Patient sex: M
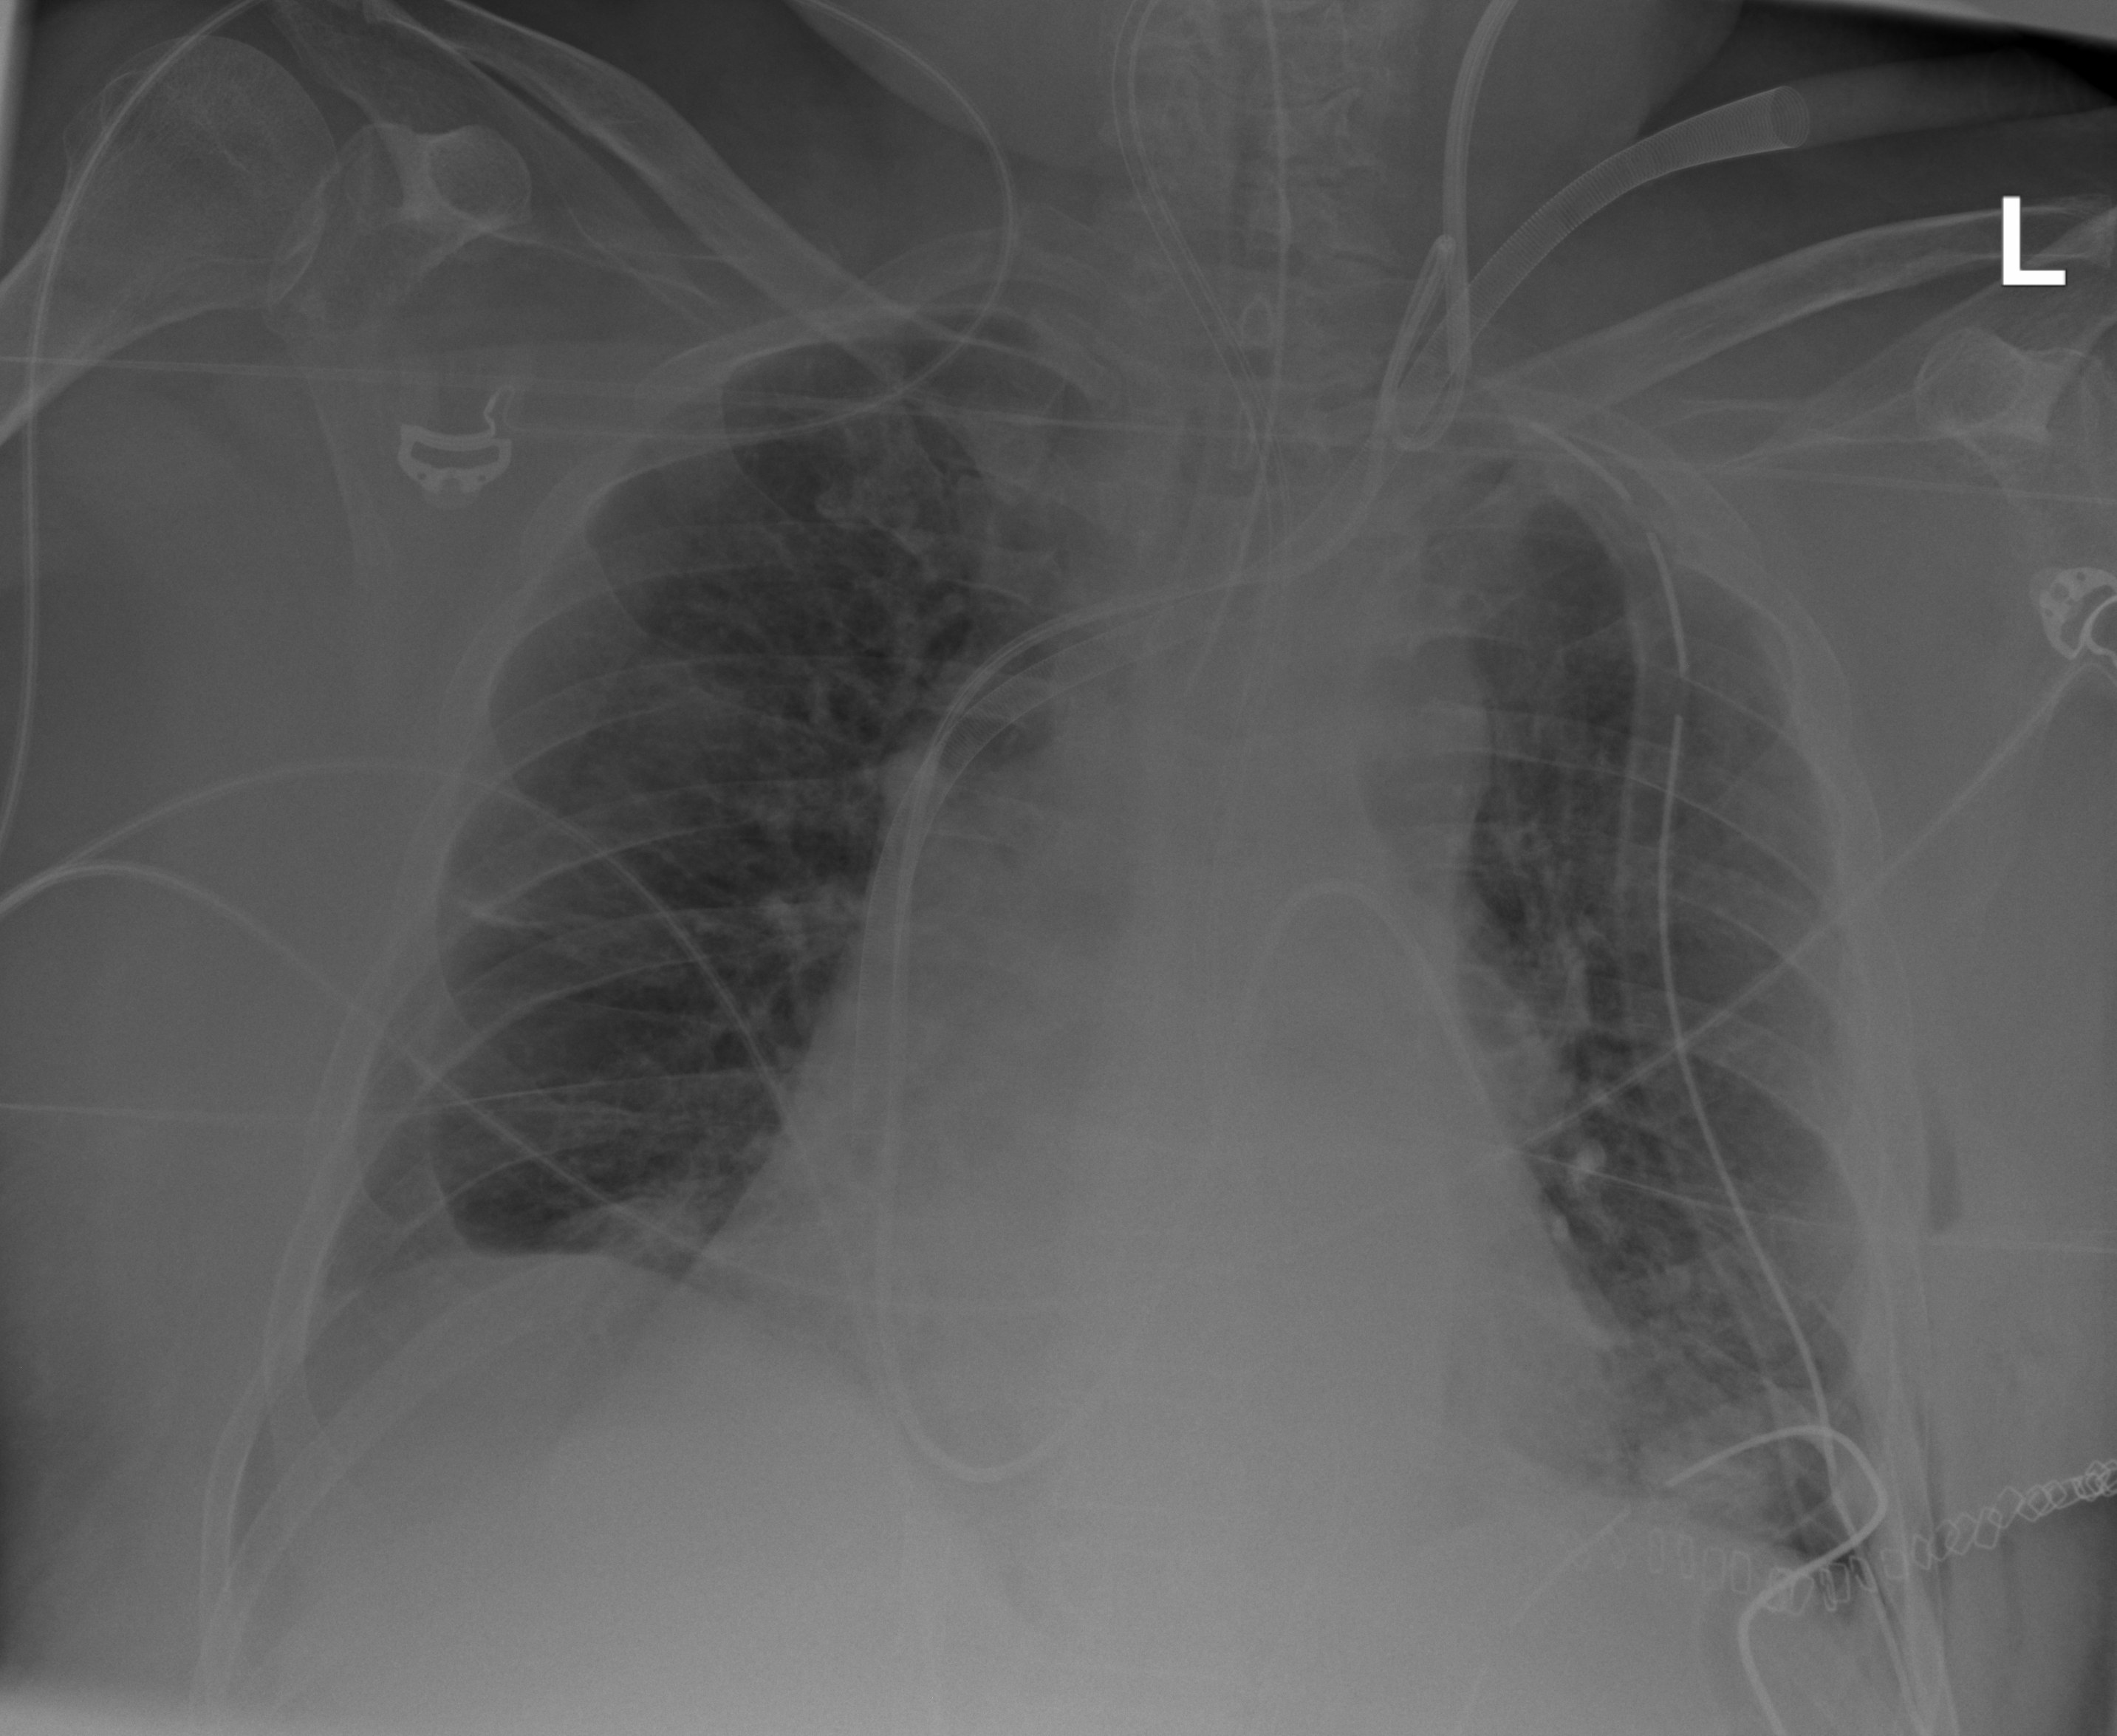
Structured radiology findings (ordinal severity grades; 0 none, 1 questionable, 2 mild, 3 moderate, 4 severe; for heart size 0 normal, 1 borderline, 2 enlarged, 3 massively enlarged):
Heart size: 1
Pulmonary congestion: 2
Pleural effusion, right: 2
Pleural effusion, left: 2
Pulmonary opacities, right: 2
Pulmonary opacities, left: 2
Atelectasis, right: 2
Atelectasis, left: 2